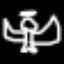
Label: angel